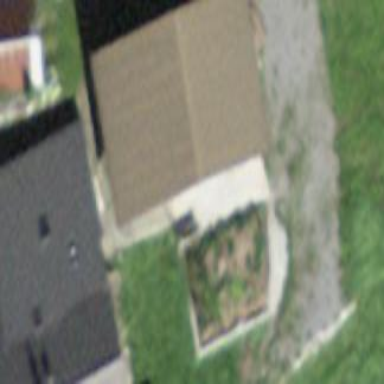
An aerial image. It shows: Rural barn.